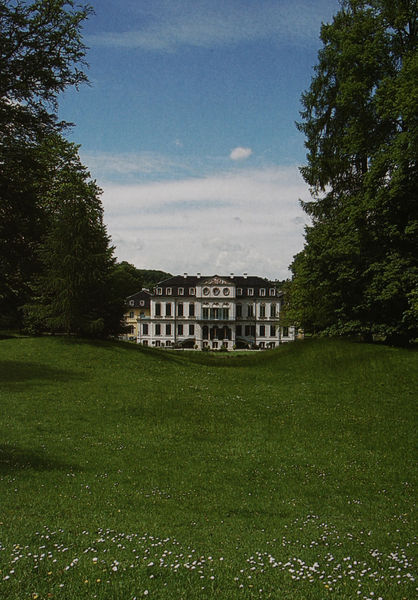
Titel: Ansicht der Gartenseite
Künstler: François de (d. Ä.) Cuvilliés
Standort: Calden
Institution: Schloss Wilhelmsthal
Schlagwörter: baum, blau, himmel, schatten, weiß, wolken, bäume, grün, landschaft, blume, blumen, fenster, hintergrund, mitte, schwarz, anlage, blüten, dach, gebäude, gras, haus, park, rasen, schloss, weg, wiese, wolke, architektur, hügel, natur, england, tal, rund, garten, ruhig, sommer, ruhe, fassade, schornsteine, hof, idylle, stille, tannen, treppe, still, blumenwiese, foto, fotografie, photographie, senke, wei, eingang, eckig, palast, tanne, jagd, photo, portal, lustschloss, villa, risalit, anwesen, gut, herrensitz, hügelig, zentral, auffahrt, etagen, geschosse, herrenhaus, gänseblümchen, gebüde, englischer garten, etage, zweistöckig, schlosspark, landschaftsgarten, gartenfassade, mulde, vordergurnd, ark, ün, aschaffenburg, residanz, anlge, mainfranken, schönbusch